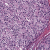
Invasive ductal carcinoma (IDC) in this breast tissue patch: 0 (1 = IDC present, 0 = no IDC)